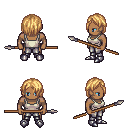
a pixel art fantasy rpg character, male body template, human, dark skin, white pirate shirt, metal pants, light blonde bangs hairstyle, metal boots, spear, four views (front, back, left, right), 2x2 character sprite sheet, small pixel art, hard edges, no anti-aliasing